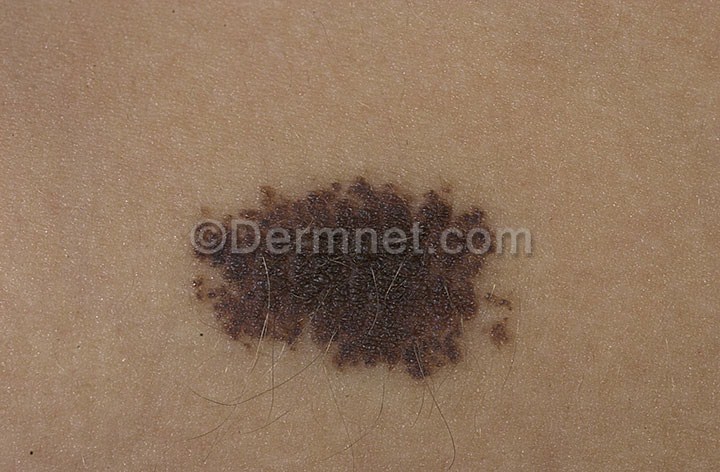
Disease: Melanoma Skin Cancer Nevi and Moles